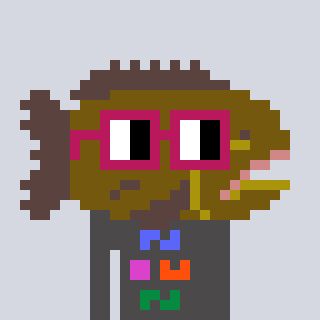
a pixel art character with square dark red glasses, a grouper-shaped head and a grayscale-colored body on a cool background